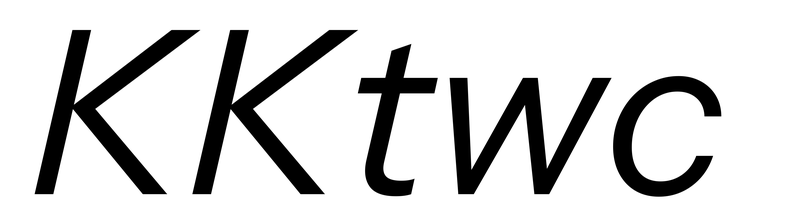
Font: InstrumentSans-Italic_Italic